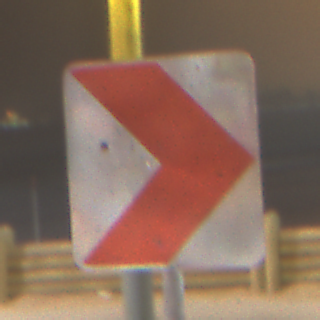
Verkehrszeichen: RichtungstafelnInKurvenKleinLinks
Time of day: Night
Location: Outdoor (Urban)
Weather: PartlyCloudy
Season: NotSpecified
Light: Artificial